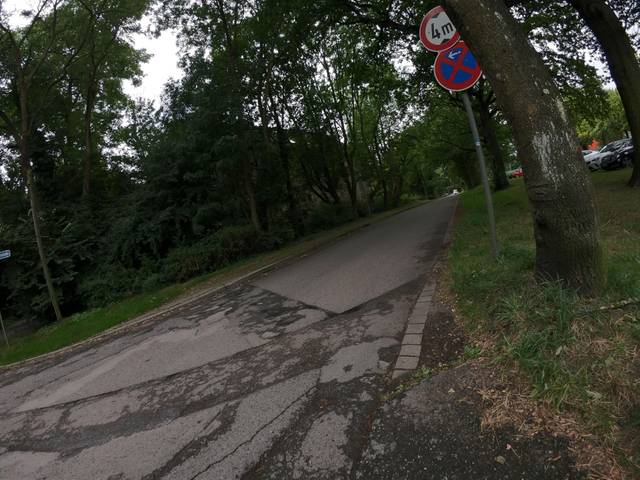
Region: Germany
Coordinates: 51.556, 6.971